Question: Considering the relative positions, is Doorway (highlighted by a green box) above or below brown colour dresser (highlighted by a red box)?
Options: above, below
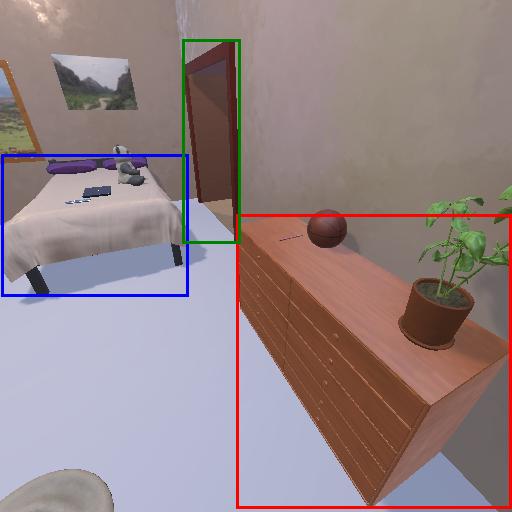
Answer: above